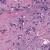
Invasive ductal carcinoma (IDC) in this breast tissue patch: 1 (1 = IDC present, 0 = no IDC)